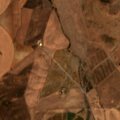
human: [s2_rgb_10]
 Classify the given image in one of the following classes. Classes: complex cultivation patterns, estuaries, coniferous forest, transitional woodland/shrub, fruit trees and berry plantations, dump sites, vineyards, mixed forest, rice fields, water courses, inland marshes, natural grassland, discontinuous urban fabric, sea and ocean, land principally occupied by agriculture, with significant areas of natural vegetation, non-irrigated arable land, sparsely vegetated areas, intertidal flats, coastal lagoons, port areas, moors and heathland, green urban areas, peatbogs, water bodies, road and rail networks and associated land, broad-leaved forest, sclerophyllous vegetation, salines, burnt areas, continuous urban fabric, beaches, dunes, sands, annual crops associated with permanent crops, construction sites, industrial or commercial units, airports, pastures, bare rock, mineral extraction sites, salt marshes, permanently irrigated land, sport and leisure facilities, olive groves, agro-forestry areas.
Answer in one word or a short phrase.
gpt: non-irrigated arable land, permanently irrigated land, olive groves, complex cultivation patterns, transitional woodland/shrub